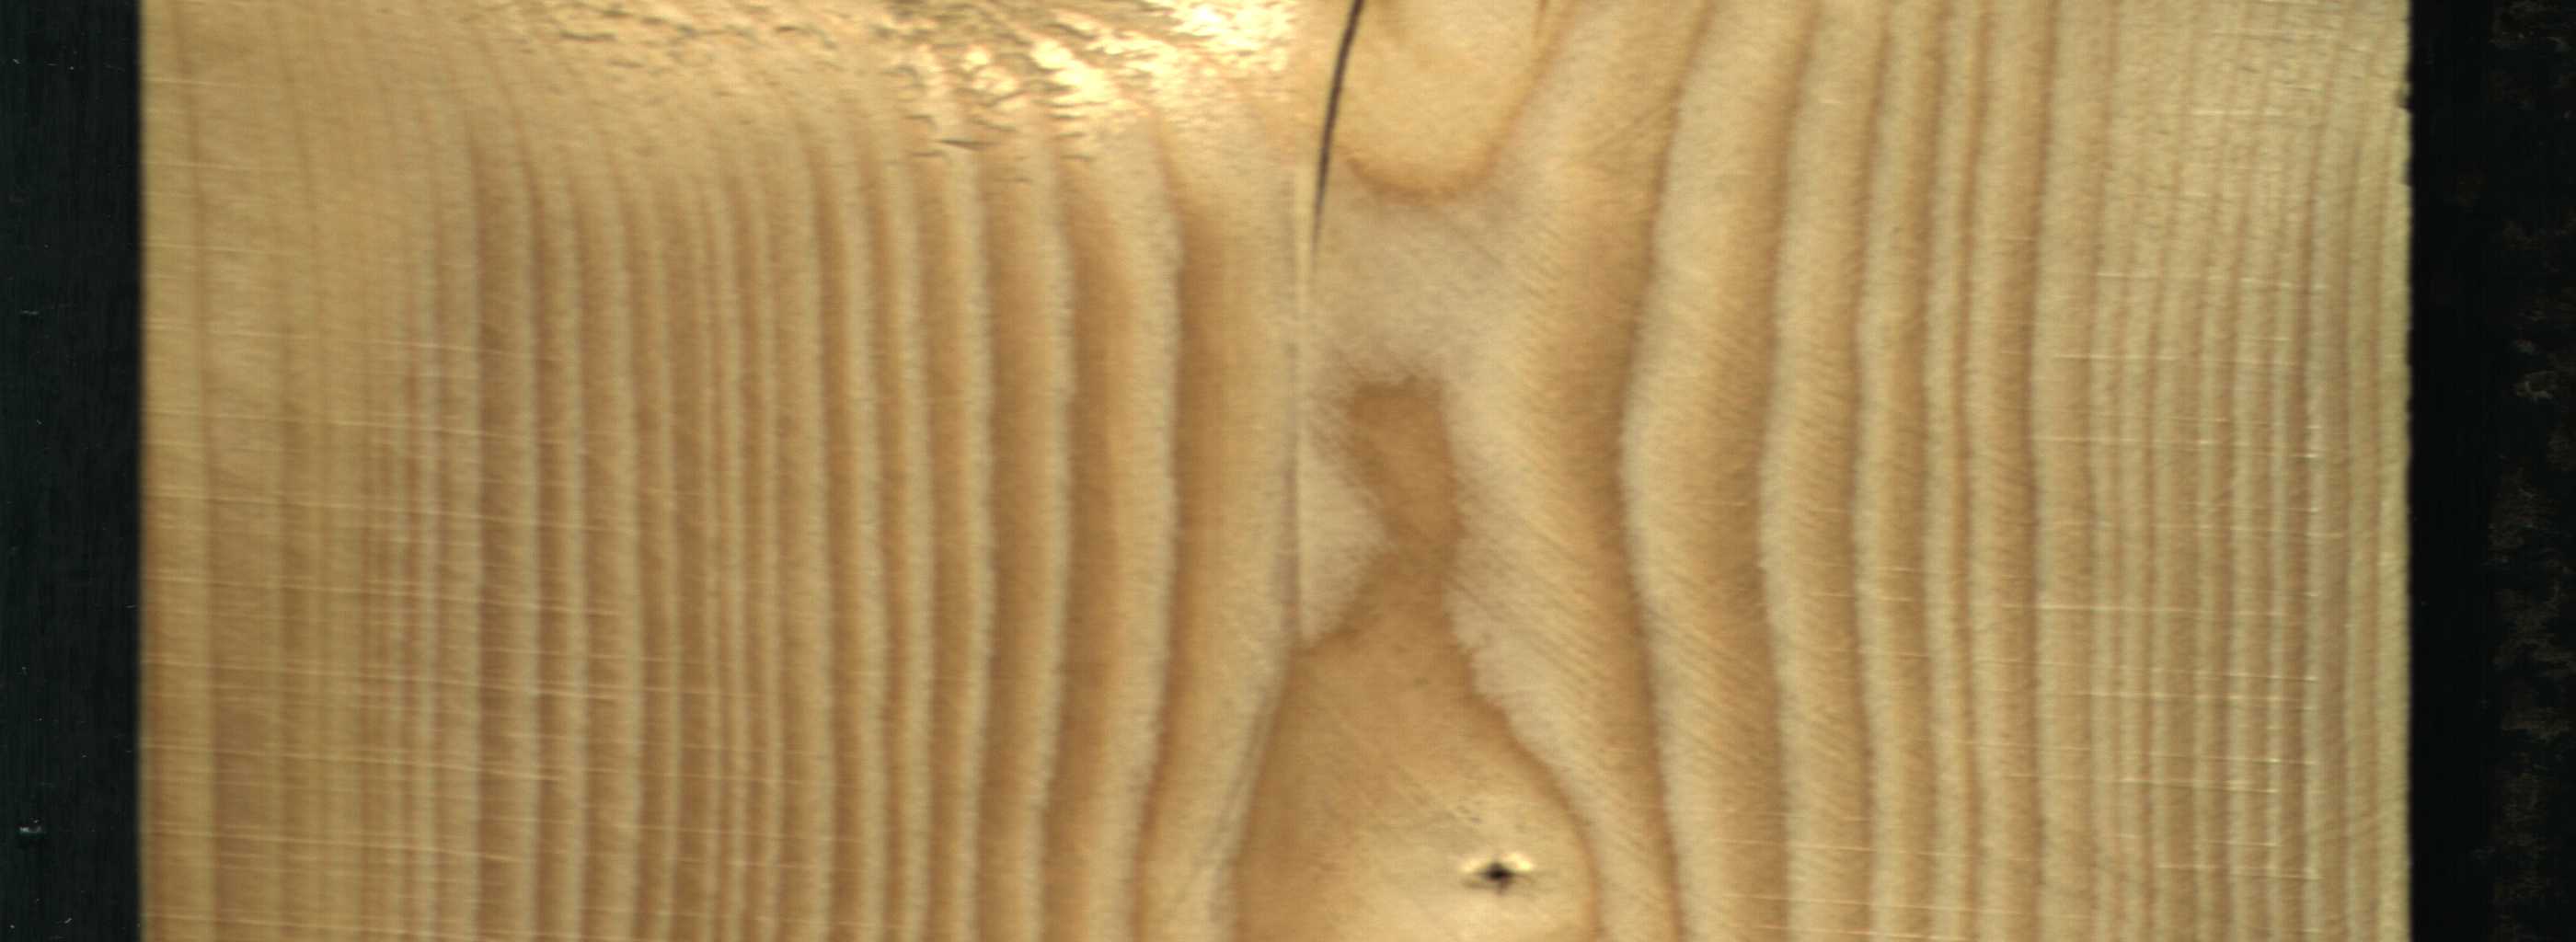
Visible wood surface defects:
Crack
Dead_Knot